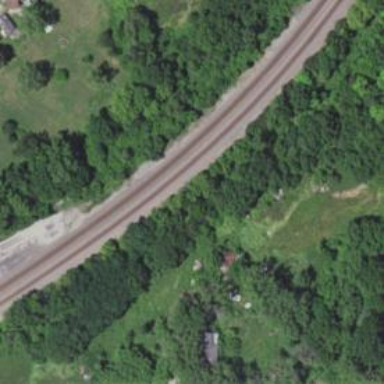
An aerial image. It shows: Abandoned railway.